Question: So, I'm wondering if it is possible to create a list that would have two columns per list item, much like you could easily simulate in a word document:

I know I could probably create a table, or two wrapping DIVSs, but I was wondering if there was a different solution that would achieve the same thing simply with CSS.
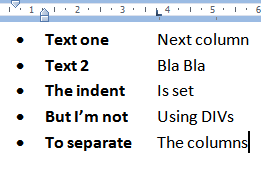
Answer: Try this code block
'''
<style>
li label {
float: left;
font-weight: bold;
width: 120px;
}
</style>
<ul>
<li><label>First Name</label> John</li>
<li><label>Last Name</label> Doe</li>
<li><label>Address</label> 21, Street Address 1</li>
<ul>
'''